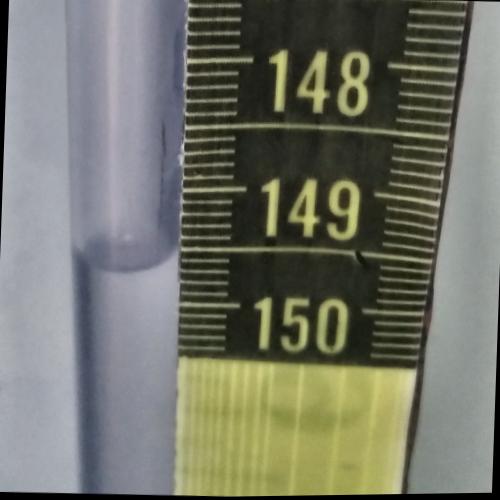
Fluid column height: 149.6 cm